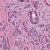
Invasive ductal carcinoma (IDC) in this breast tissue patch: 1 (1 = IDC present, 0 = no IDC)